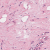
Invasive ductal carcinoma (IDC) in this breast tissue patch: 0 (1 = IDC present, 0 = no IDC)